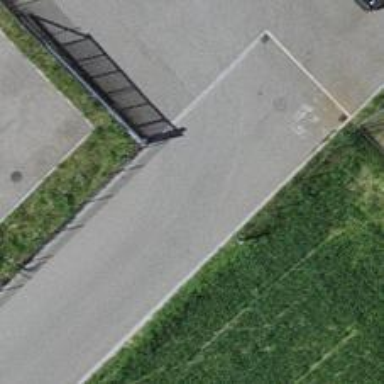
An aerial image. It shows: Gate.